Question: The effect here is that the message text is correct in greek letters but message title is all empty boxes, sometimes with other texts there are chinese chars.
'''
string msg= "ena menuma";
MessageBoxW(null, "ena menuma", cast(wchar*)msg.toStringz, MB_ICONERROR);
'''

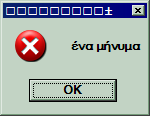
Answer: You need to use <URL> when converting a 'string' to a 'LPCWSTR' instead of a cast:
'''
MessageBoxW(null, "ena menuma", toUTF16z(msg), MB_ICONERROR);
'''
You don't need to do anything with the string literal, because the compiler automatically creates a UTF-16 constant by looking at 'MessageBoxW''s argument type.